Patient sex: F
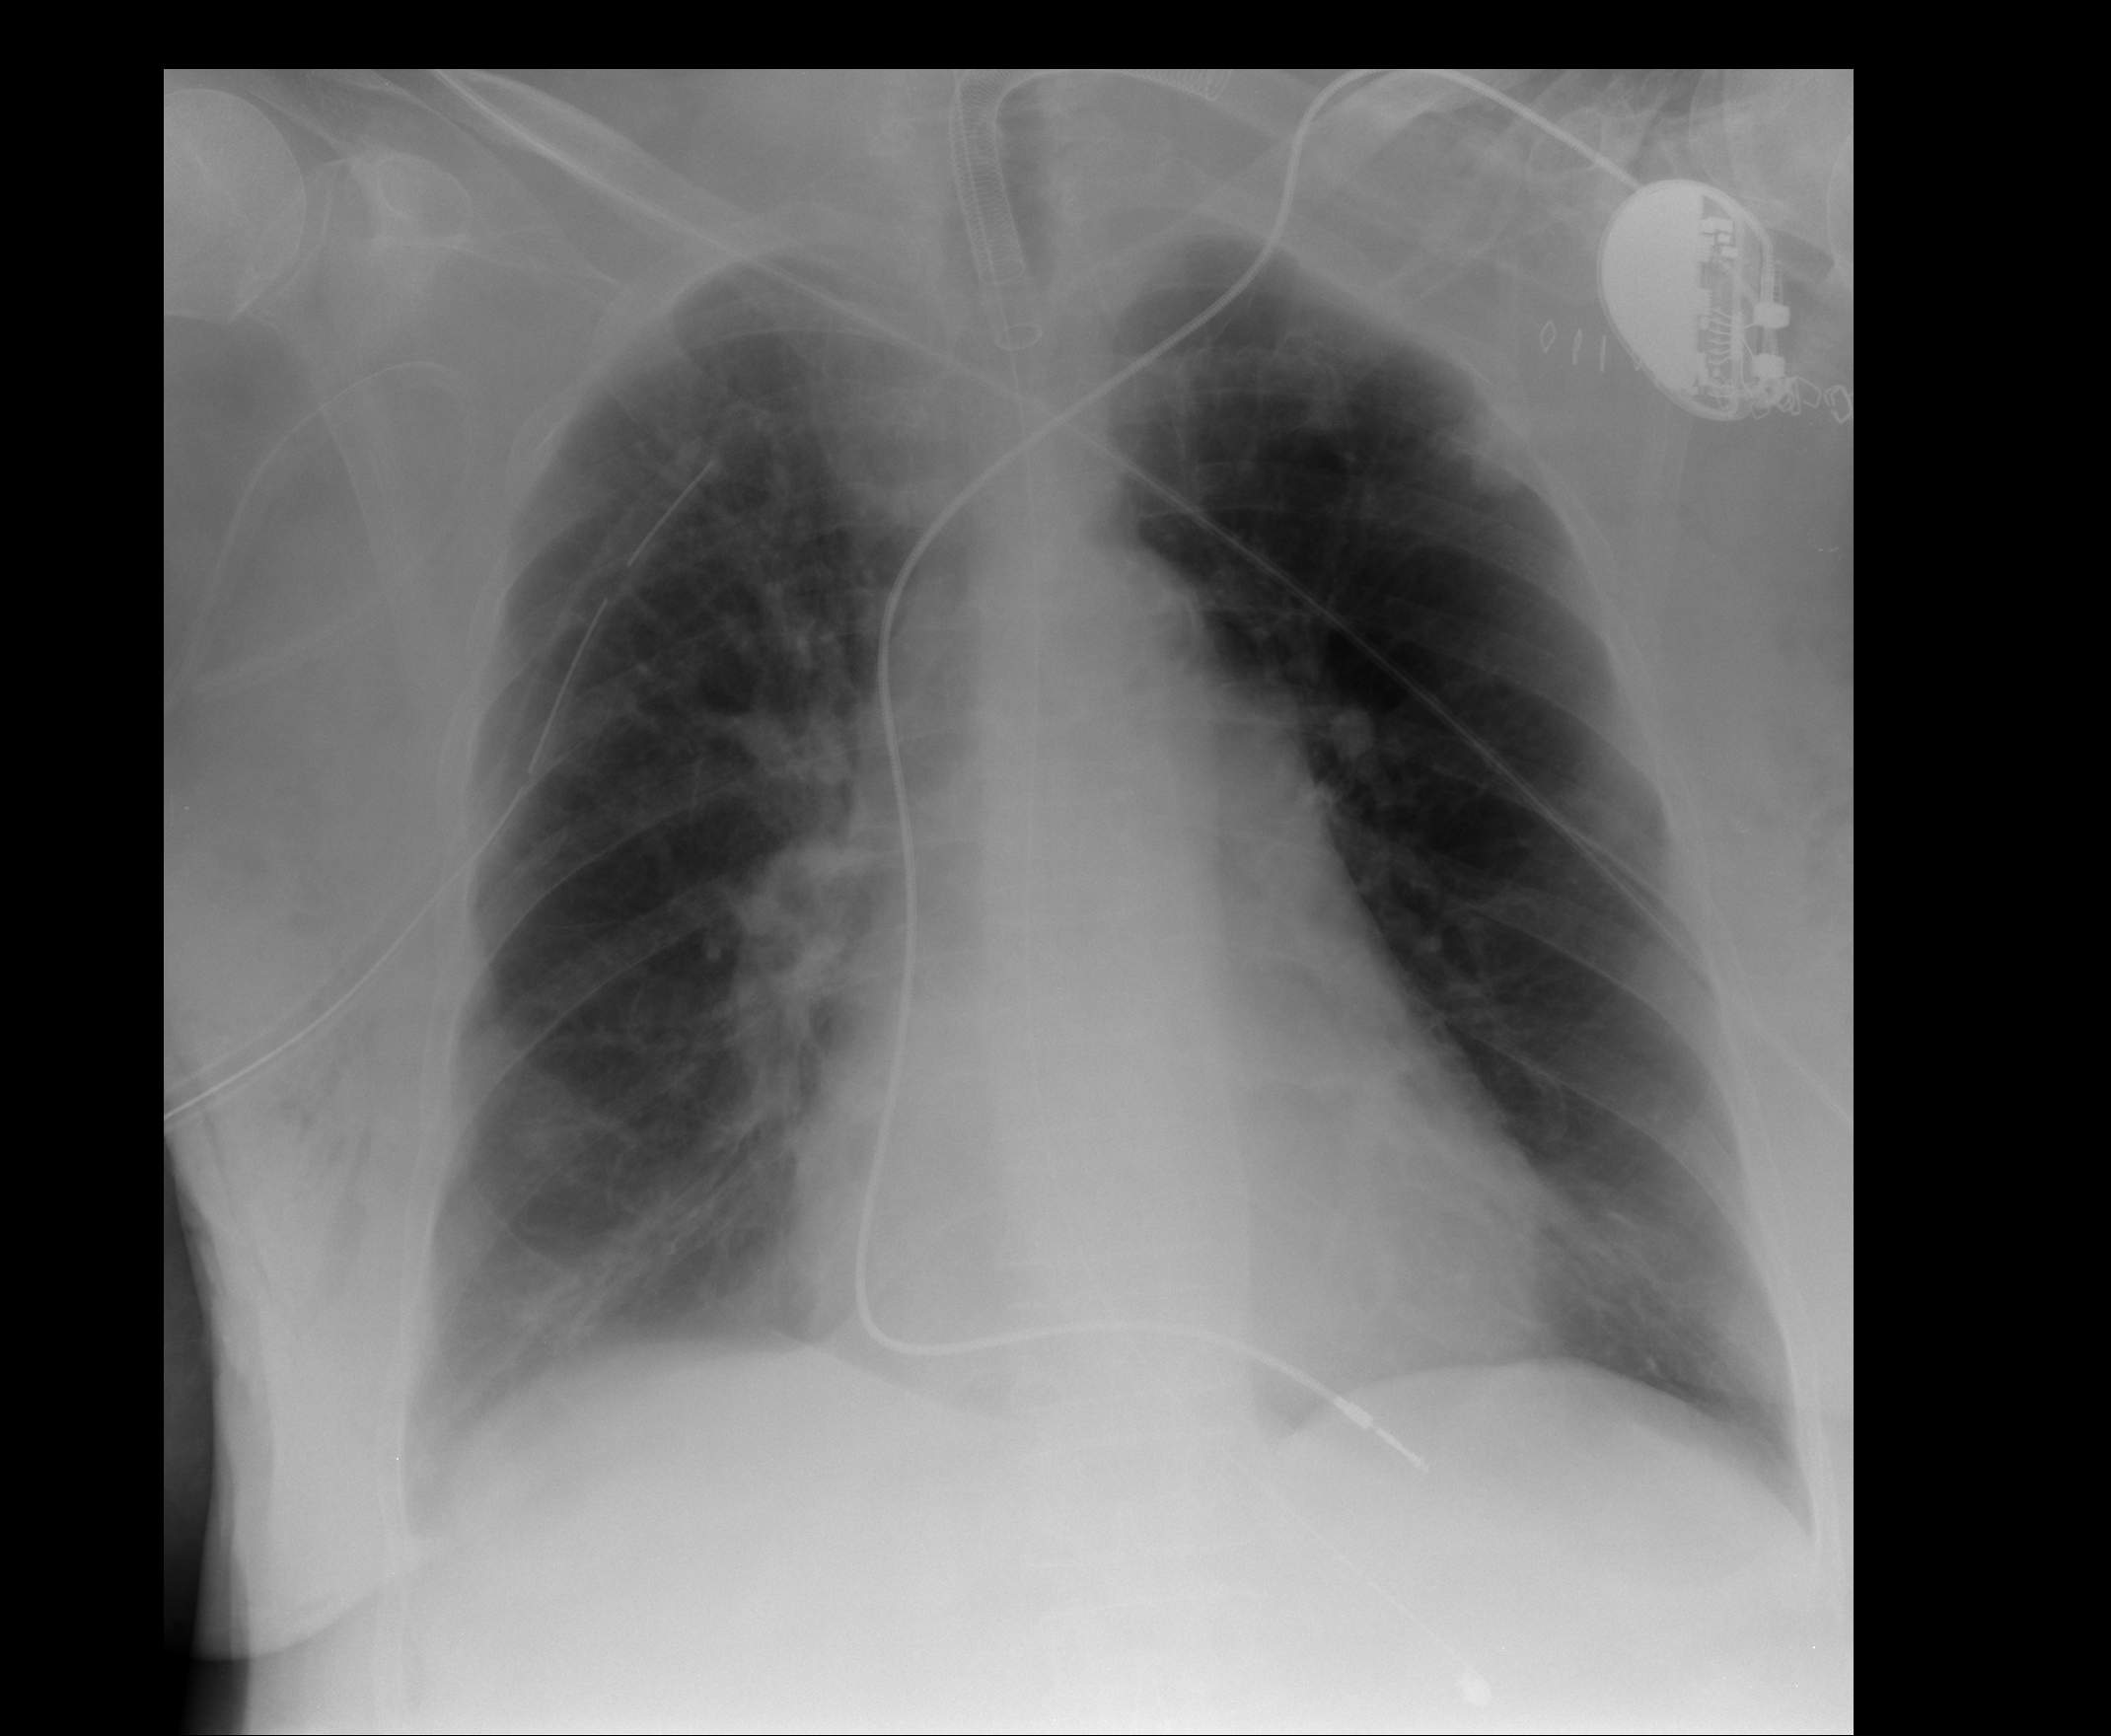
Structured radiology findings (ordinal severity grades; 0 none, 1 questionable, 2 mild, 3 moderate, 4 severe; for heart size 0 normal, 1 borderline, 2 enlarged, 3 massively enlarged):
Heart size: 2
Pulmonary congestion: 2
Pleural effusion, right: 2
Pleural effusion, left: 1
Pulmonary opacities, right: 2
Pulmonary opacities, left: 0
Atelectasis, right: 2
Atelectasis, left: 1